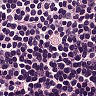
Metastatic tissue present: no